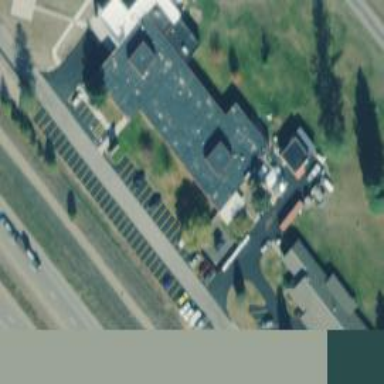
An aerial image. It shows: Nursing home.